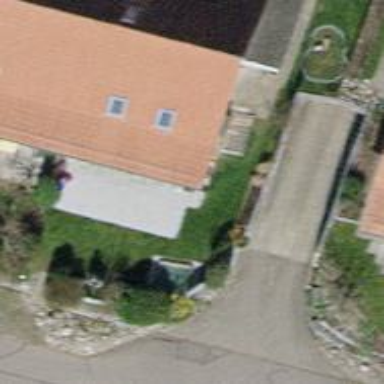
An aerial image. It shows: Semidetached house with gabled roof.